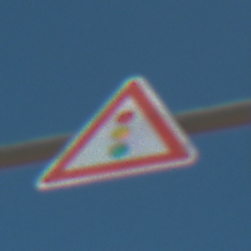
Verkehrszeichen: Lichtzeichenanlage
Umgebung: Outdoor, Nature
Tageszeit: Midday
Wetter: PartlyCloudy
Licht: Natural
Jahreszeit: NotSpecified
Kontrast: HighContrast